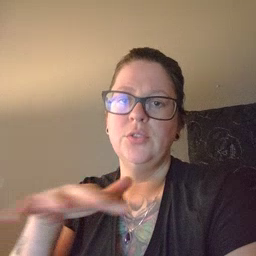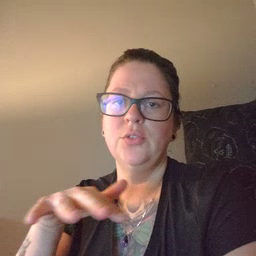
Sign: backyard